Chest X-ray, AP view. Patient: 23 years old, sex F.
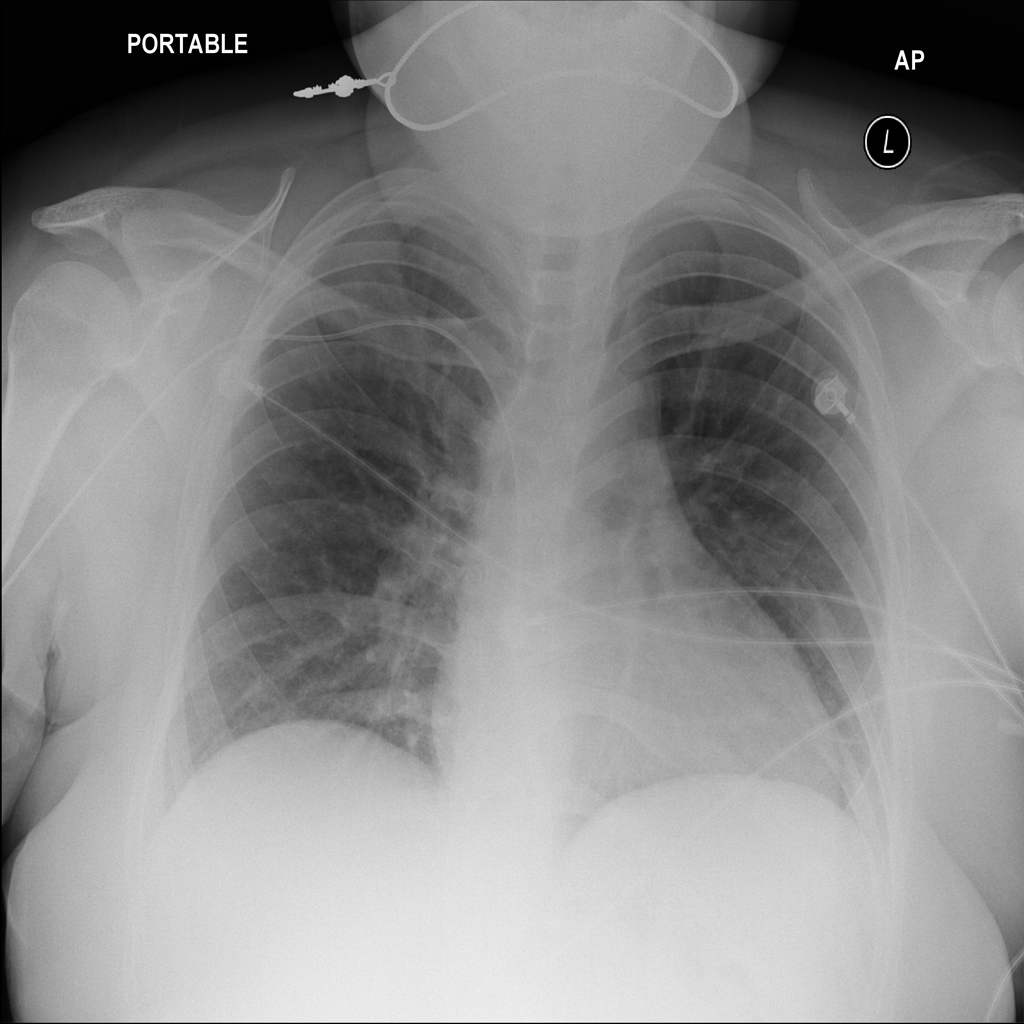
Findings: No Finding